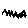
Label: zigzag